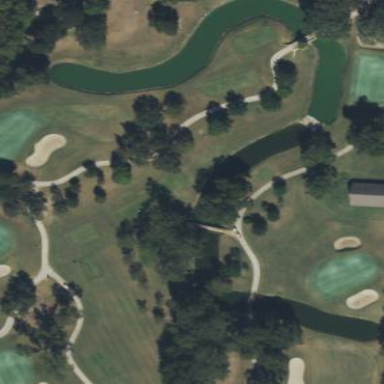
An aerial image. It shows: Picturesque scene of golf course with lateral water hazard.